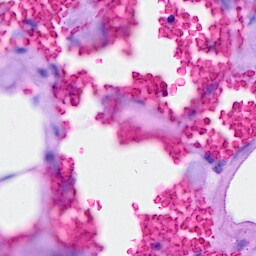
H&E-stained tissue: Breast